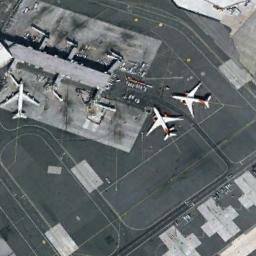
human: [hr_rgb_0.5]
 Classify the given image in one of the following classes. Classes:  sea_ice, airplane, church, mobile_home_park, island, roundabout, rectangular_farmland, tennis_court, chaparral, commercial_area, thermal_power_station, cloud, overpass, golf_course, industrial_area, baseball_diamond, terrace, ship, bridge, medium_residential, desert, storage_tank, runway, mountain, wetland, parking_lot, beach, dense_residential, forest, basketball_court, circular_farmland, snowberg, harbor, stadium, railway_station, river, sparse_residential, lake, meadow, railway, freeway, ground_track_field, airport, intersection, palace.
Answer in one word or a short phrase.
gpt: airplane